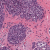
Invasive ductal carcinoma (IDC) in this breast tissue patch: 0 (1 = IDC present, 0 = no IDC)